Question: I'm trying to create a code for light consumption and I want that if the day introduced is on the weekend , to show "Estas en el tramo valle, aprovecha para hacer lavadoras!" and break the loop but if the day is on the weekday, to check the hour and then, print the different messages depending on the hour.
If the day is on the weekday, it works fine, but if the day is on the weekend, I get the 2 messages, the one saying "Estas en el tramo valle..." and the other checking the hour.
I would like the "for h in hora" part to be indented on the upper part but when I do so, I get the message duplicated 6 times (one per if function)
Could you help me? Is there any function to do this?

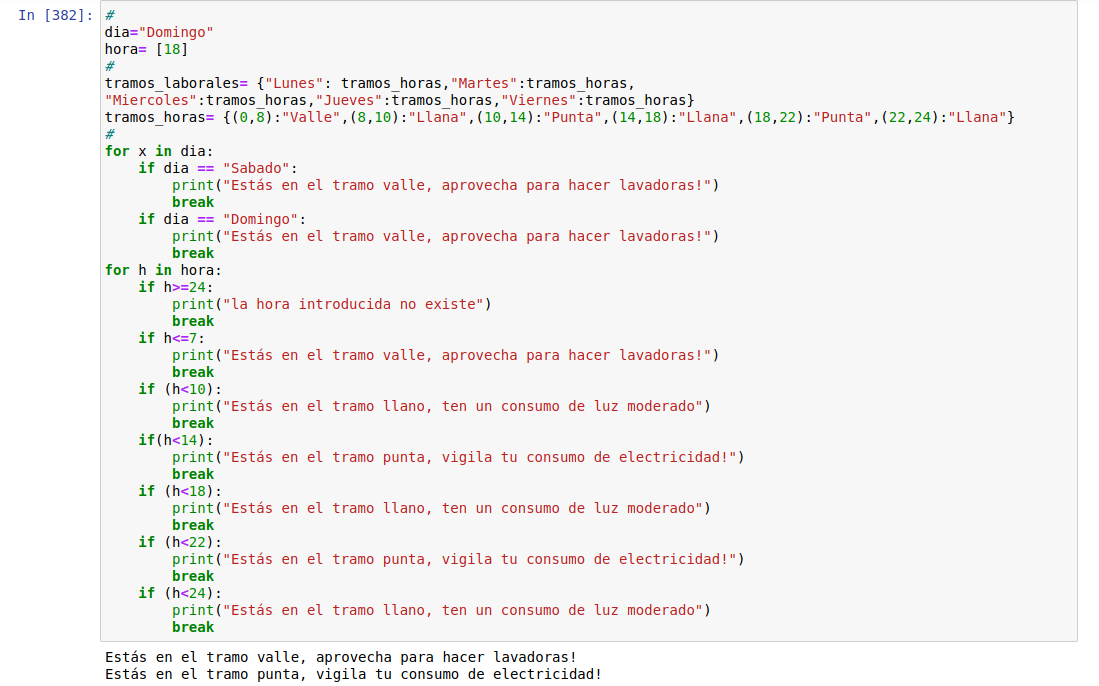
Answer: It would be easier to answer if you had your code pasted, but I can still describe what you need to do.
Create a variable such as weekend and set it to false. Before each break of the first for loop, set weekend to True. Before the second for loop, put a for loop checking if weekend is false
'''
weekend = False
for x in dia:
if dia == '...':
print('...')
weekend = True
break
if dia == '...':
print('...')
weekend = True
break
if not weekend:
{second for loop}
'''